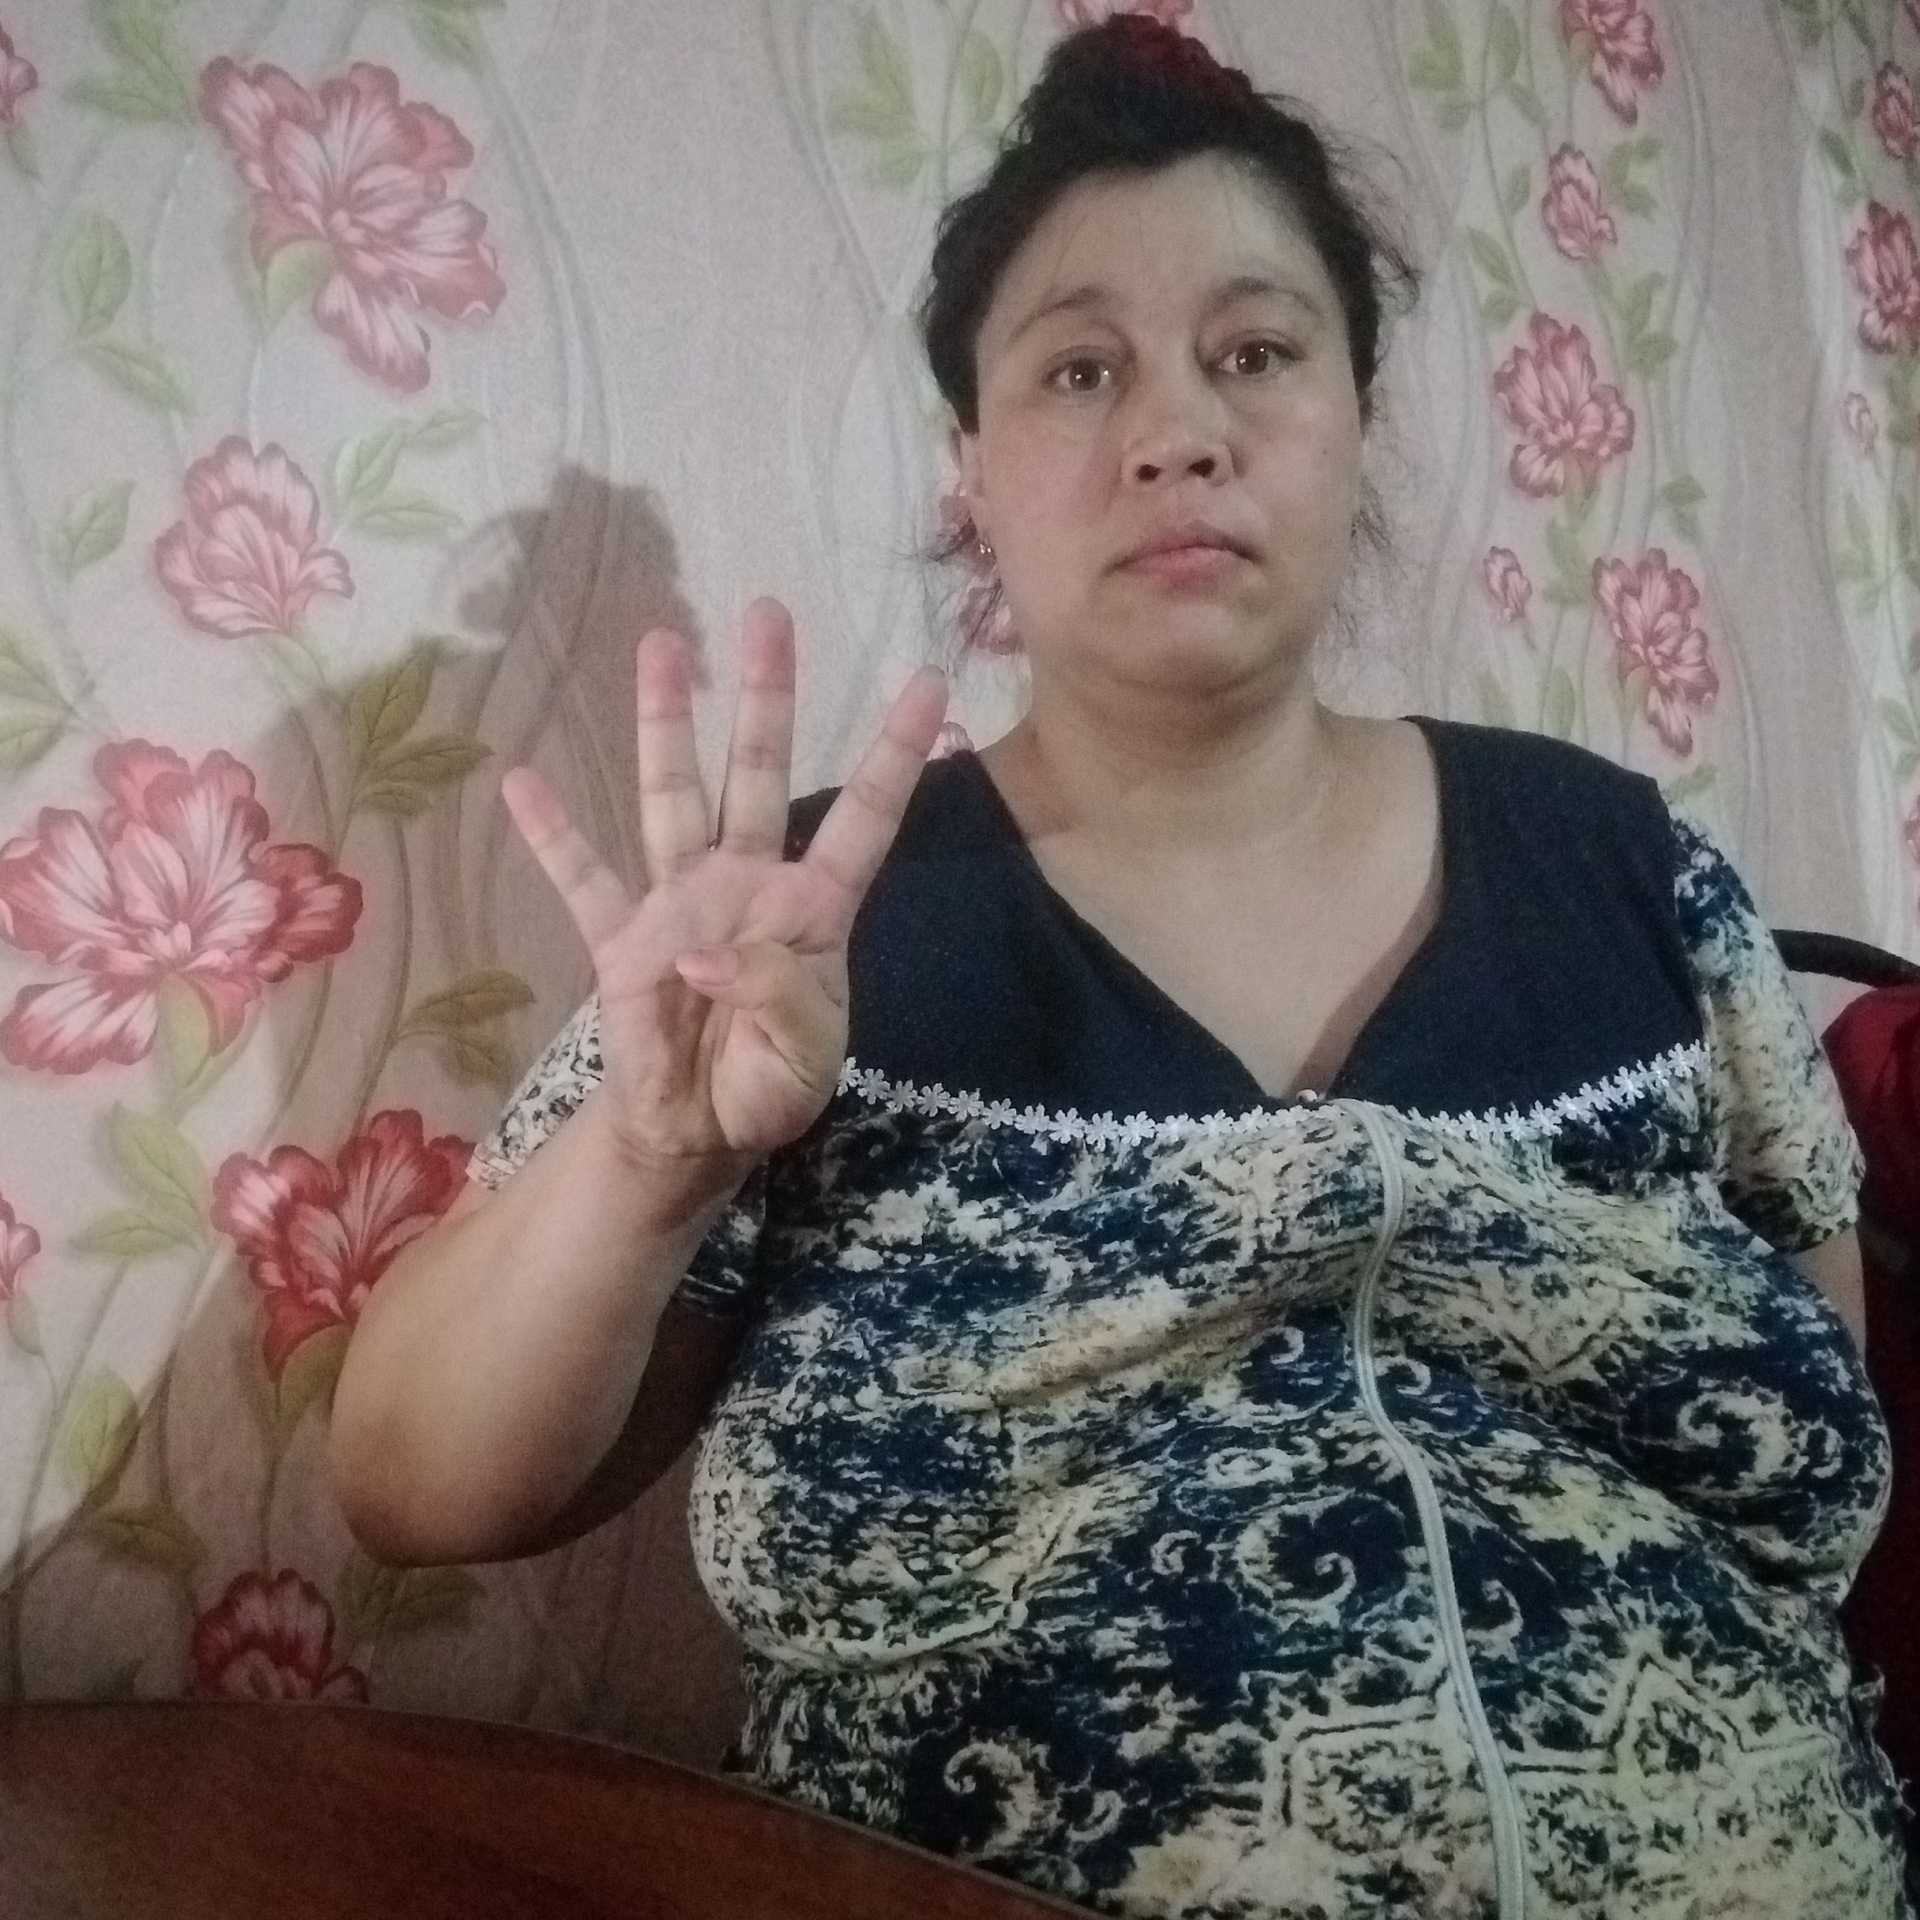
Label: noise